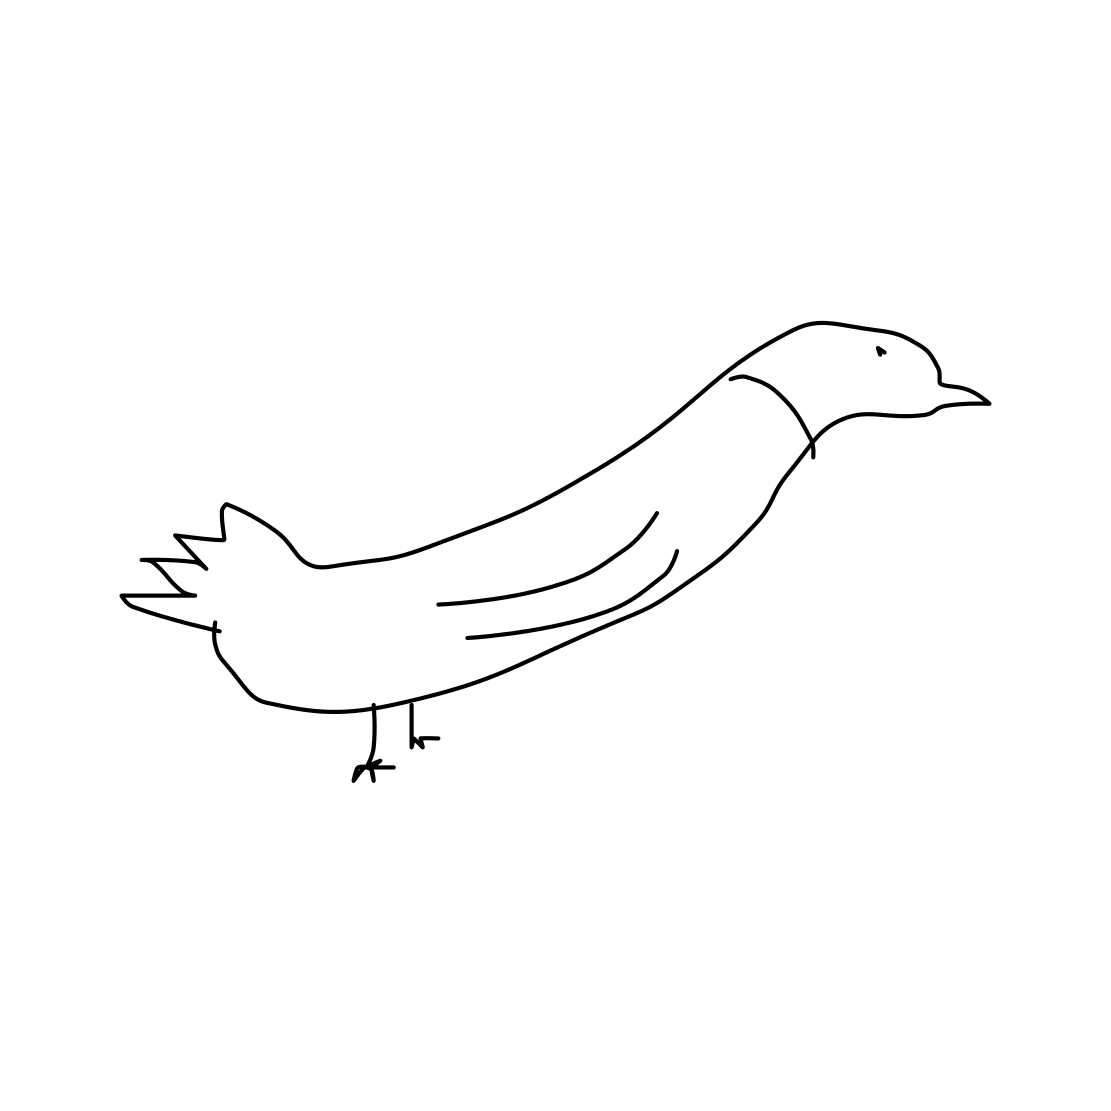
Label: seagull